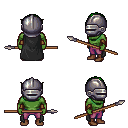
a pixel art fantasy rpg character, male body template, orc, green skin, black cape, magenta pants, green parted hairstyle, metal helm, leather bracers, brown shoes, spear, four views (front, back, left, right), 2x2 character sprite sheet, small pixel art, hard edges, no anti-aliasing